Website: apple
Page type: account-selection
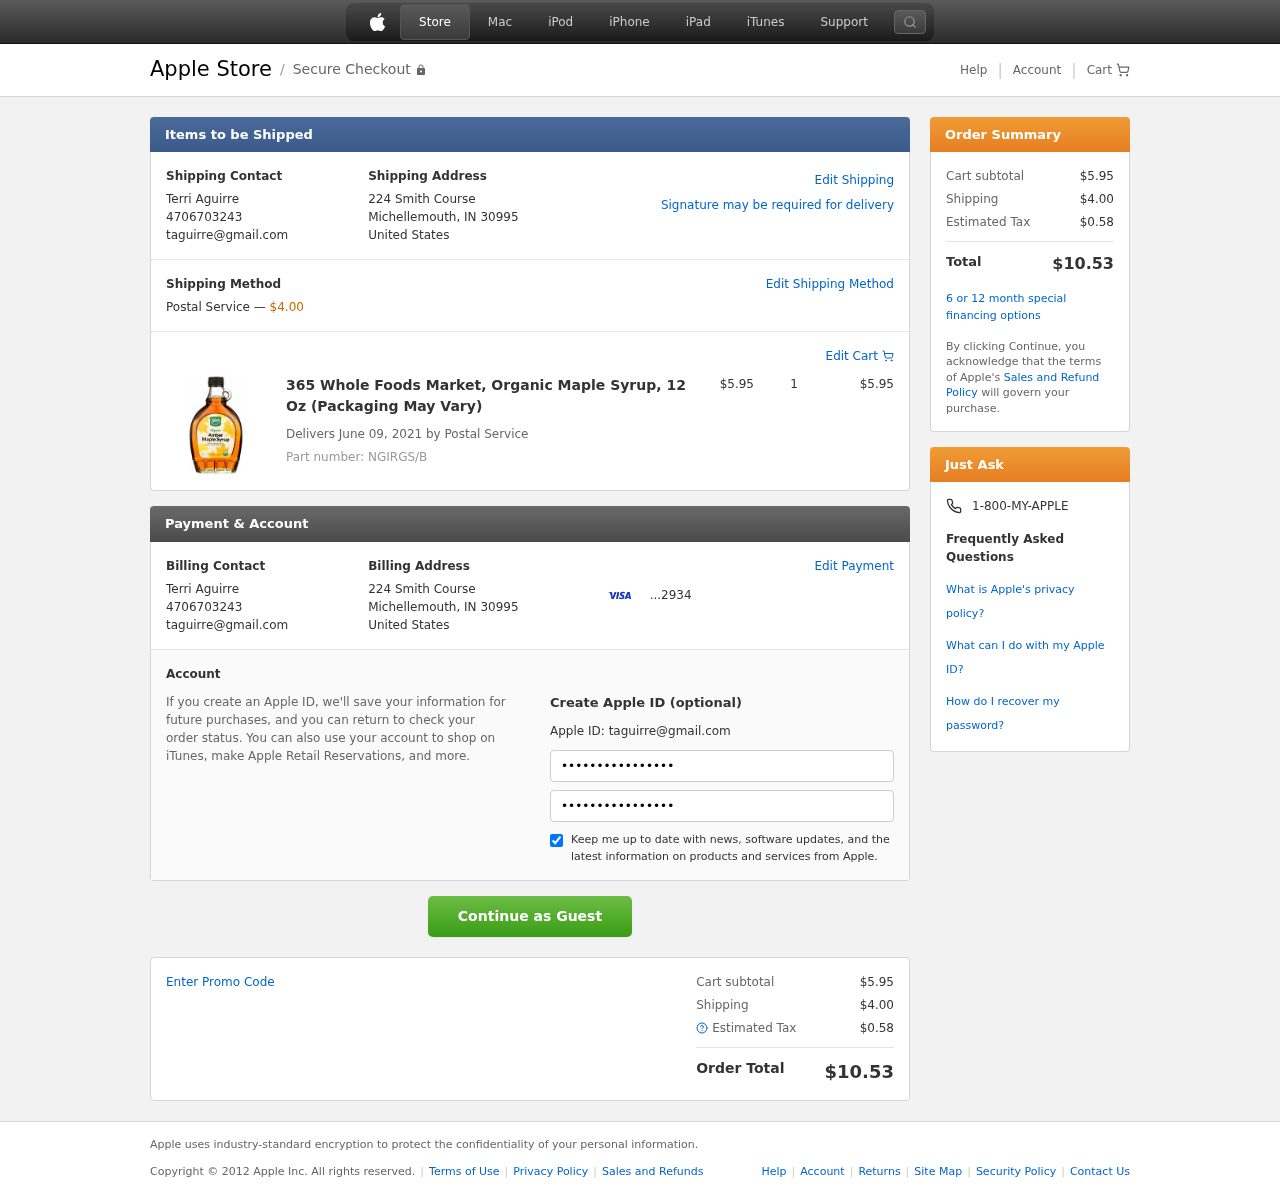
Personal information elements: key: PII_CARD_LAST4
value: ...2934
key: PII_CITY_STATE_ZIP
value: Michellemouth, IN 30995
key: PII_COUNTRY
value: United States
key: PII_EMAIL
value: taguirre@gmail.com
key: PII_FULLNAME
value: Terri Aguirre
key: PII_PHONE
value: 4706703243
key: PII_STREET
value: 224 Smith Course
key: PII_FIRSTNAME
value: Terri
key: PII_LASTNAME
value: Aguirre
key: PII_FULLNAME2
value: Terri Aguirre
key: PII_FULLNAME3
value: Terri Aguirre
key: PII_FIRSTNAME2
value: Terri
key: PII_FIRSTNAME3
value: Terri
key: PII_LASTNAME2
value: Aguirre
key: PII_LASTNAME3
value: Aguirre
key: PII_FIRSTNAME_DERIVED
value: Terri
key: PII_LASTNAME_DERIVED
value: Aguirre
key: PII_FULLNAME_DERIVED
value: Terri Aguirre
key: PII_NAME_FULL_DERIVED
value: Terri Aguirre
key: PII_PHONE_LINE
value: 3243
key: PII_PHONE_SUFFIX
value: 3243
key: PII_PHONE2
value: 4706703243
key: PII_PHONE3
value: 4706703243
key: PII_PHONE_NUMERIC
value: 4706703243
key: PII_PHONE_LINE_NUMERIC
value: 3243
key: PII_PHONE_SUFFIX_NUMERIC
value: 3243
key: PII_PHONE2_NUMERIC
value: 4706703243
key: PII_PHONE3_NUMERIC
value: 4706703243
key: PII_PHONE_DIGITS
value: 4706703243
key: PII_PHONE_LAST4
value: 3243
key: PII_EMAIL2
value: taguirre@gmail.com
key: PII_EMAIL3
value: taguirre@gmail.com
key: PII_CITY
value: Michellemouth
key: PII_STATE_ABBR
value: IN
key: PII_POSTCODE
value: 30995
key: PII_POSTCODE_FULL
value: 30995
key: PII_CITY_STATE
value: Michellemouth, IN
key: PII_POSTCODE_NUMERIC
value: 30995
Product elements: key: PRODUCT1_NAME
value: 365 Whole Foods Market, Organic Maple Syrup, 12 Oz (Packaging May Vary)
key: PRODUCT1_PRICE
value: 5.95
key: PRODUCT1_QUANTITY
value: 1
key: PRODUCT_PART_NUMBER
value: Part number: NGIRGS/B
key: PRODUCT_TOTAL
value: $5.95
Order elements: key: ORDER_SHIPPING_COST
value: $4.00
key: ORDER_DELIVERY_DATE
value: Delivers June 09, 2021 by Postal Service
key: ORDER_SUBTOTAL
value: $5.95
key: ORDER_TAX
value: $0.58
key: ORDER_TOTAL
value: $10.53